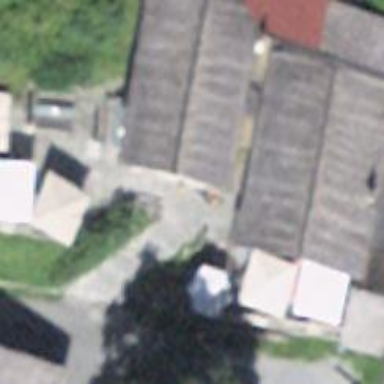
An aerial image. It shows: Restaurant.